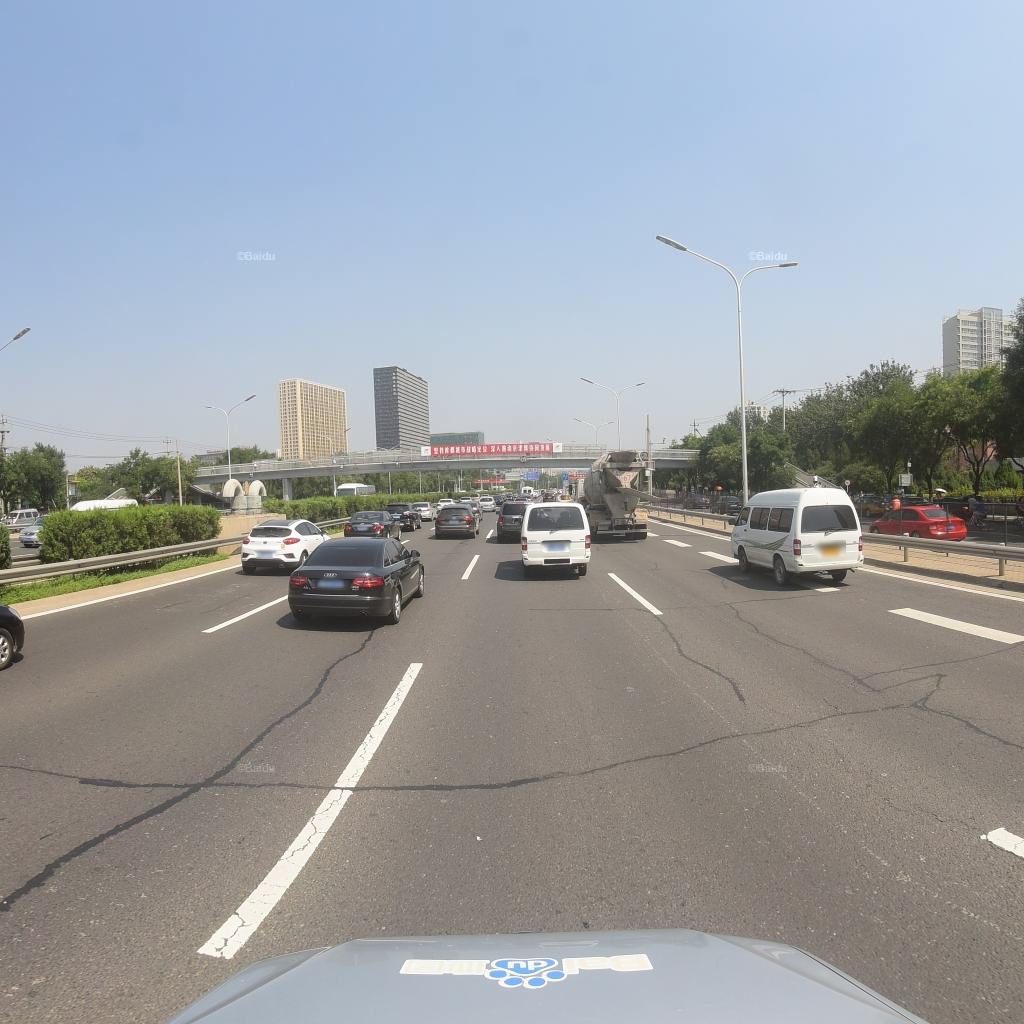
Region: Fengtai
Road damage annotations: longitudinal crack, longitudinal patch, longitudinal patch, transverse patch, transverse patch, transverse patch, longitudinal patch, longitudinal patch, longitudinal patch, longitudinal patch